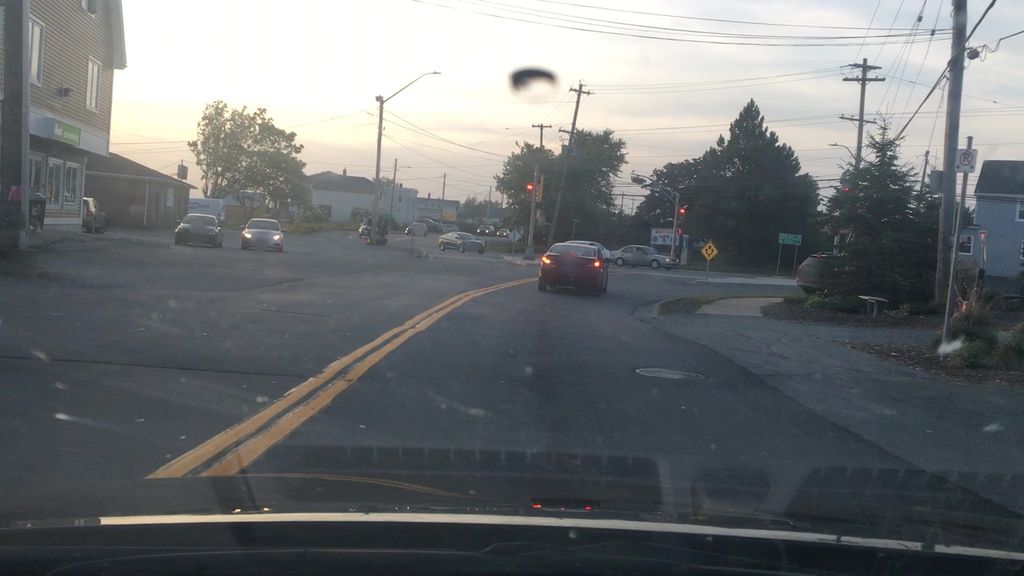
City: halifax